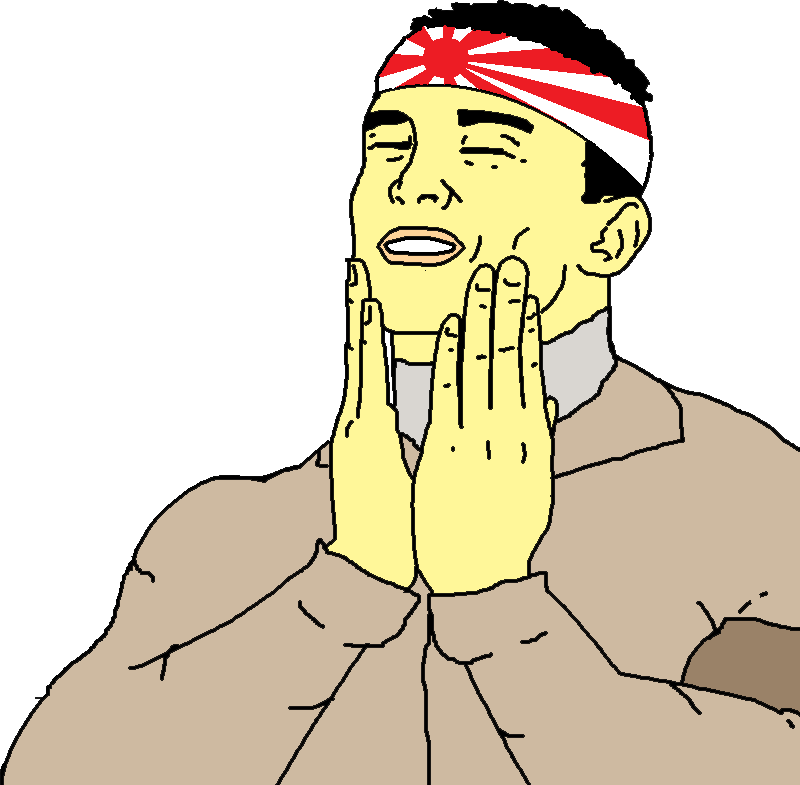
Label: 5_Feels_Good